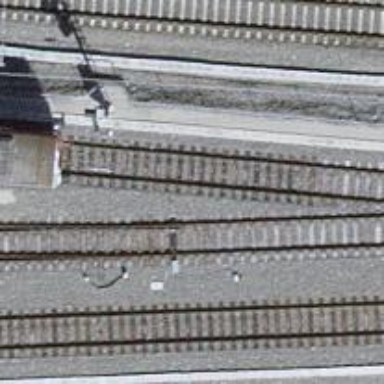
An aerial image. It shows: Railway switch.